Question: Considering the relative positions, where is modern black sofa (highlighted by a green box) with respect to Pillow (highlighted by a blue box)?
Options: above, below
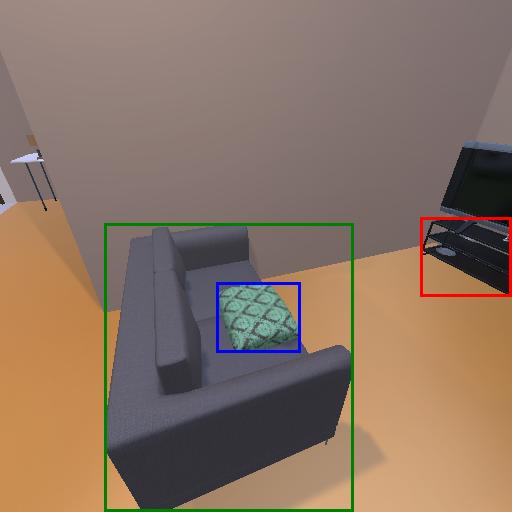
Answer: above